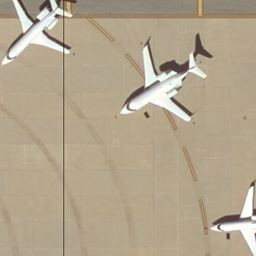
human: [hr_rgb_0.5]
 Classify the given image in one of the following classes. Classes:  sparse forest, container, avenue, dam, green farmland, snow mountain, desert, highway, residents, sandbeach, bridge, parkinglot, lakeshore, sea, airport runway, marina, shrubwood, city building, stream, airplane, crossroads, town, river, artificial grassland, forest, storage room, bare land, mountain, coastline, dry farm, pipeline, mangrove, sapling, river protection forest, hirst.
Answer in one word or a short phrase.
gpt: airplane